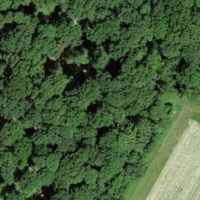
EUNIS habitat code: 44
Species observed at this site:
Lamium galeobdolon